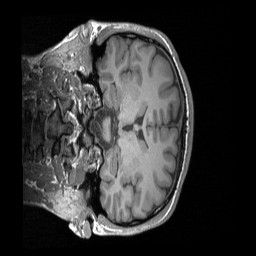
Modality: T1w
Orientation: coronal
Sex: male
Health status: ill
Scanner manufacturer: siemens
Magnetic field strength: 3 T
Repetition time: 1.66 s
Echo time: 0.00254 s